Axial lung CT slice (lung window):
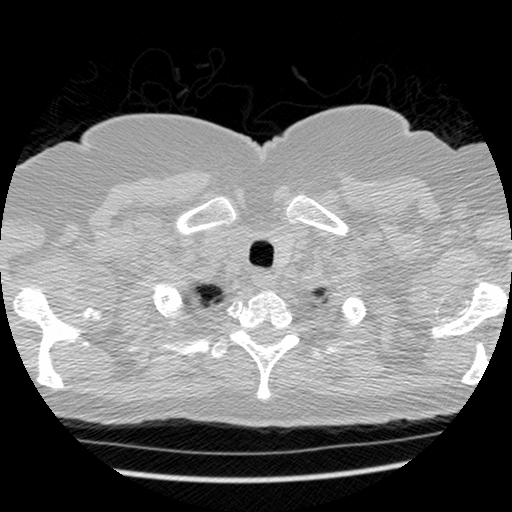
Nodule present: no